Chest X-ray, PA view. Patient: 48 years old, sex M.
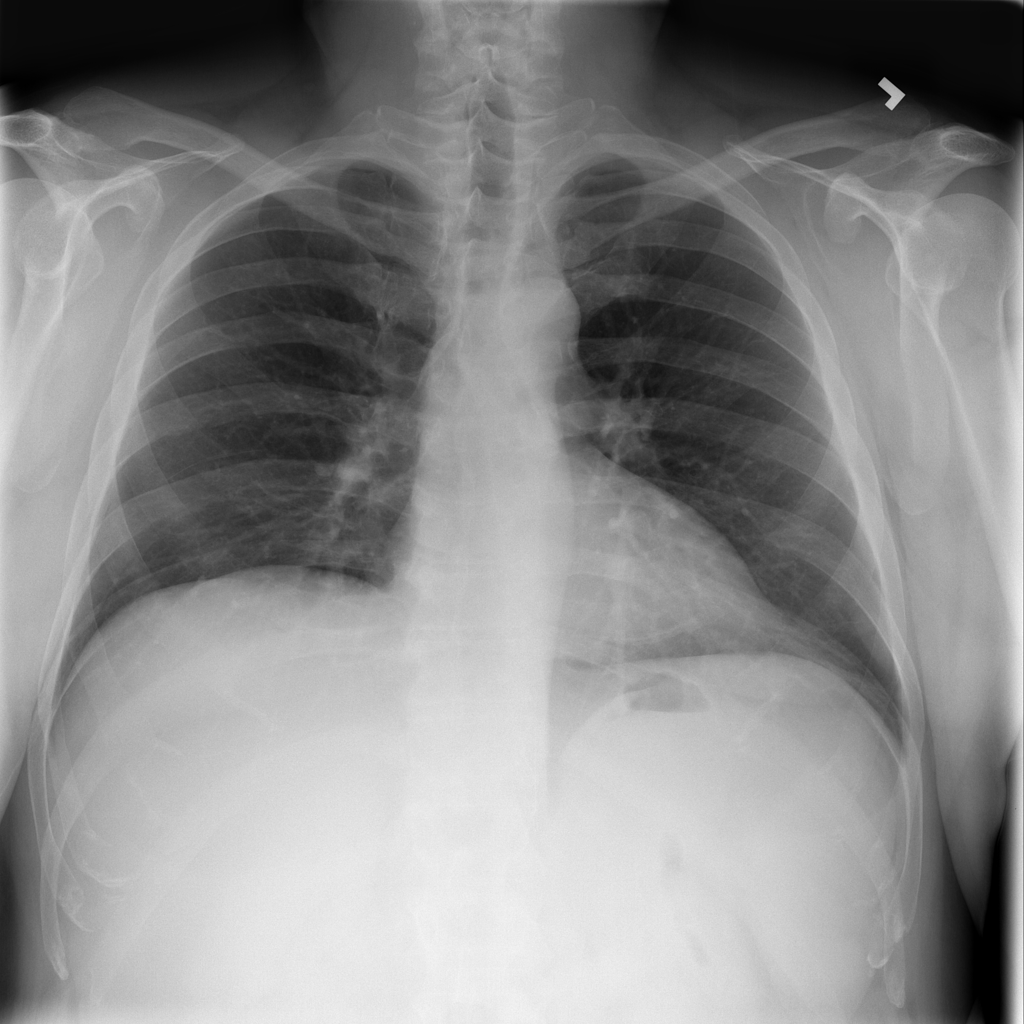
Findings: No Finding